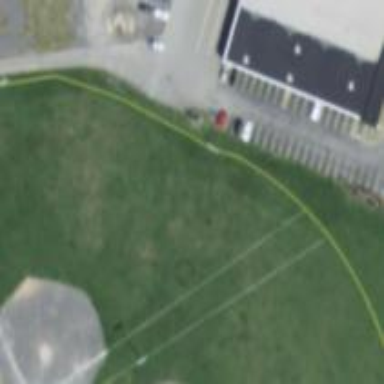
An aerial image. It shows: Baseball pitch for leisure land.